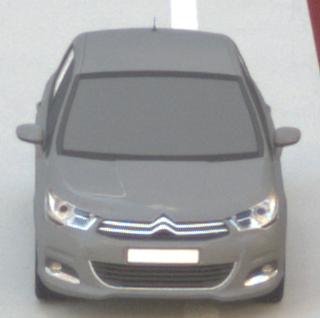
Make: Citroen
Model: C4 VTi 95
Detailed model: C4 (II)
Model produced from: 2012/08
Model produced until: 2013/06
Doors: 5
Color: gray
Road condition: dry road
Daytime: morning or afternoon
Contrast: low contrast